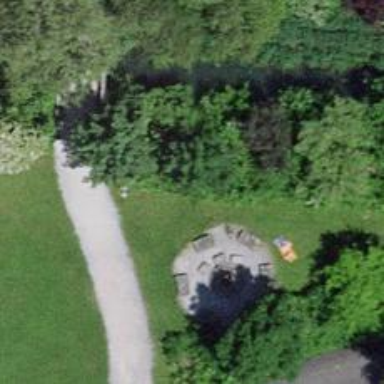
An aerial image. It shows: Picnic area with picnic tables and barbecue facility.